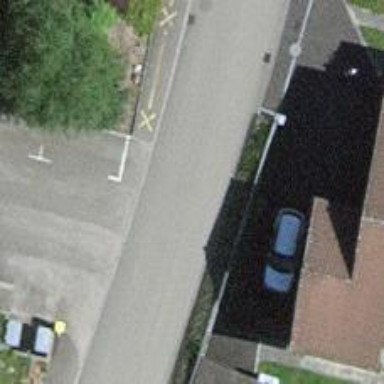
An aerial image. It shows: Road serving as parking aisle.